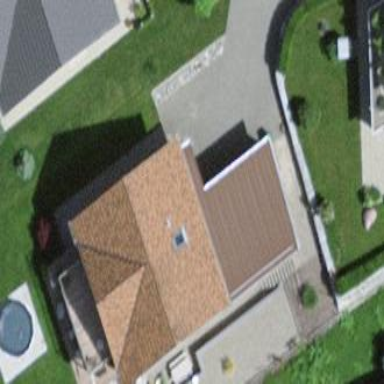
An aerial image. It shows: View of roof of building.